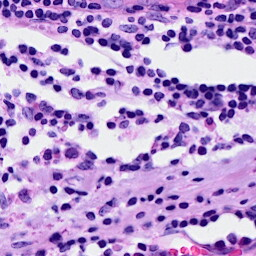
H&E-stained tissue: Breast